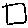
Label: square